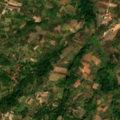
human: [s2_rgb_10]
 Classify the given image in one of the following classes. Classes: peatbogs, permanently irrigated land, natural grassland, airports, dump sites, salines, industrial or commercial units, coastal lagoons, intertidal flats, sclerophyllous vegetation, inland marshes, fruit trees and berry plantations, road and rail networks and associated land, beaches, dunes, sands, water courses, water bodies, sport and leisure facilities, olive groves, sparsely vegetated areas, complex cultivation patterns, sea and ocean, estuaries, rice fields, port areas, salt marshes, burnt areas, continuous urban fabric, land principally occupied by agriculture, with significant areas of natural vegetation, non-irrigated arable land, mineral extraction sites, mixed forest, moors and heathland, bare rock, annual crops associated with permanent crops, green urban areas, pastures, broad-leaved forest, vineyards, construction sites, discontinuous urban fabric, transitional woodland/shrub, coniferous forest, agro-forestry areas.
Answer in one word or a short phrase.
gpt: complex cultivation patterns, land principally occupied by agriculture, with significant areas of natural vegetation